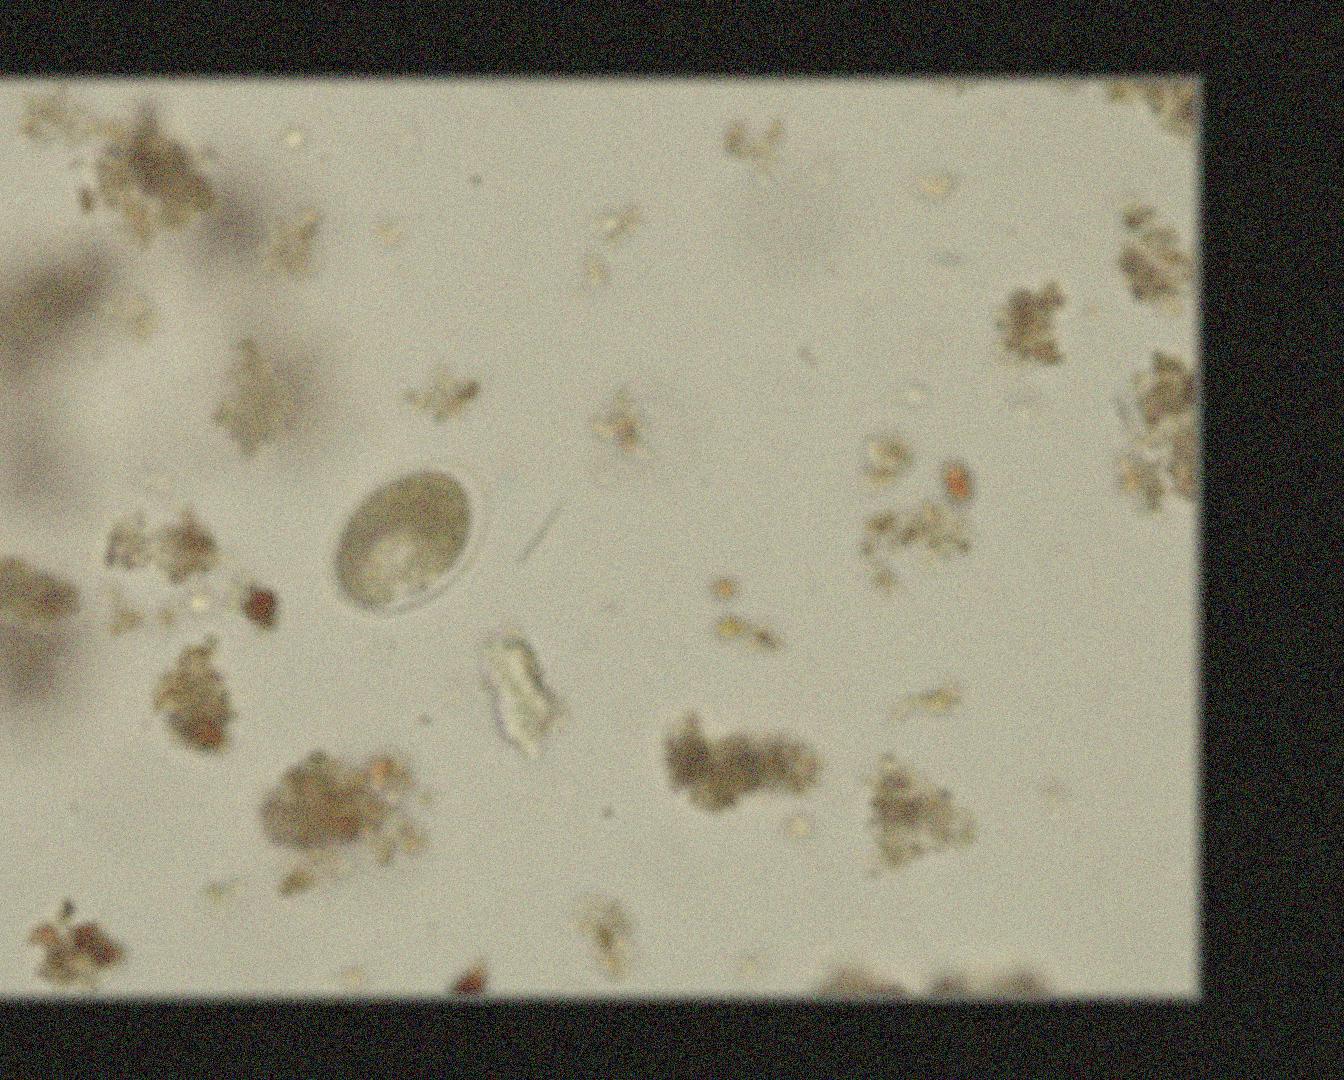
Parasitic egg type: Hookworm egg